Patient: sex F, age 35
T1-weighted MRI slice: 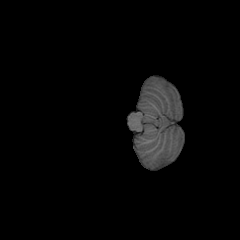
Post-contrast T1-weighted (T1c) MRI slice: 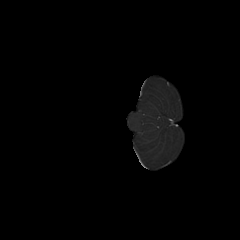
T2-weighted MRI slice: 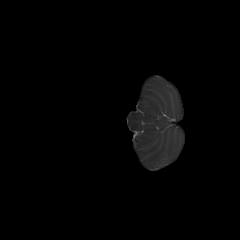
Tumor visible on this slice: no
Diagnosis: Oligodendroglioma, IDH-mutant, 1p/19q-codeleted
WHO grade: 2